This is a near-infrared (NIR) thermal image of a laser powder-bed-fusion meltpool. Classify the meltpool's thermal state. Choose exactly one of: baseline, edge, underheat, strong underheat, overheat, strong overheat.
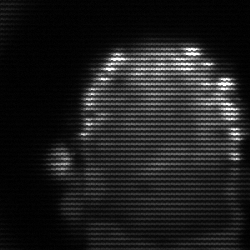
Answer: baseline